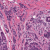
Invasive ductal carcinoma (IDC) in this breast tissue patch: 0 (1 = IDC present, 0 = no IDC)